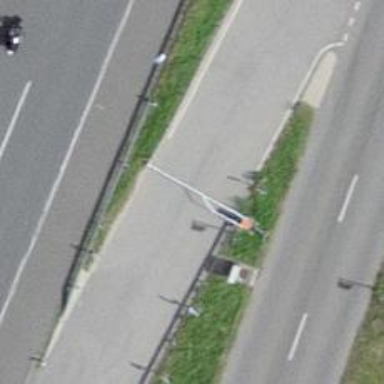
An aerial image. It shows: Lift gate barrier.